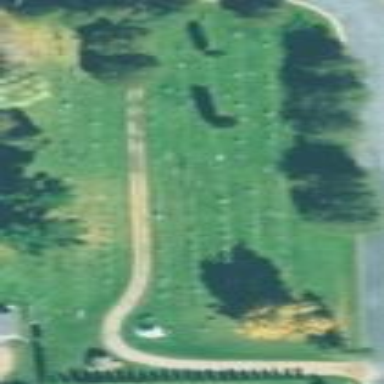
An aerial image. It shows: Cemetery.